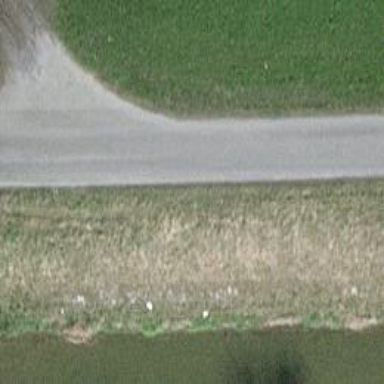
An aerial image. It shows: Track with fine gravel surface of grade2.